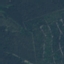
Label: Forest